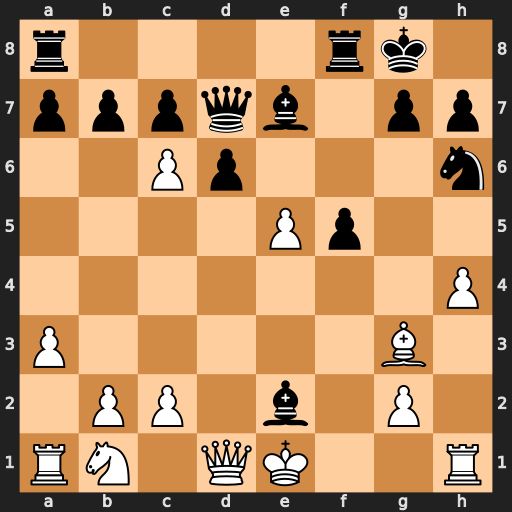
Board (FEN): r4rk1/pppqb1pp/2Pp3n/4Pp2/7P/P5B1/1PP1b1P1/RN1QK2R
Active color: w
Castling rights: KQ
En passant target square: -
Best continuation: Qd5+ Kh8 cxd7